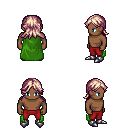
a pixel art fantasy rpg character, male body template, human, dark skin, green cape, red pants, white blonde loose hair, metal boots, four views (front, back, left, right), 2x2 character sprite sheet, small pixel art, hard edges, no anti-aliasing